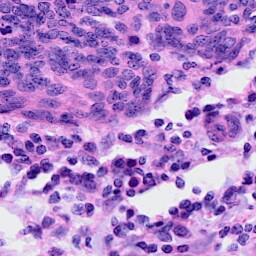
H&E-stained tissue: Cervix